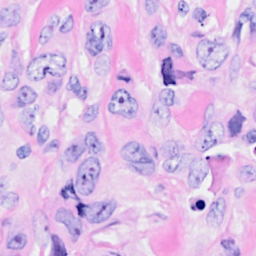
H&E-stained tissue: Breast